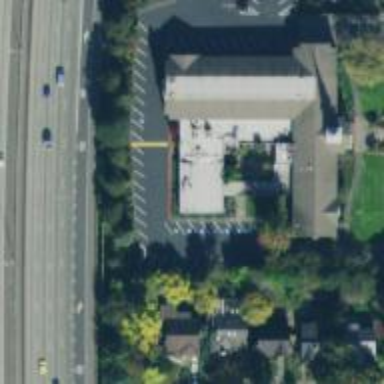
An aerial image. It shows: Building serving as place of worship.